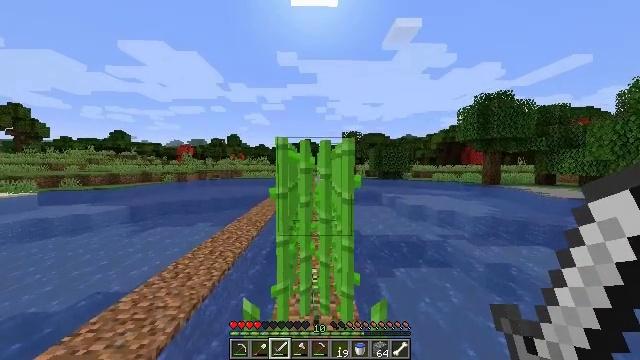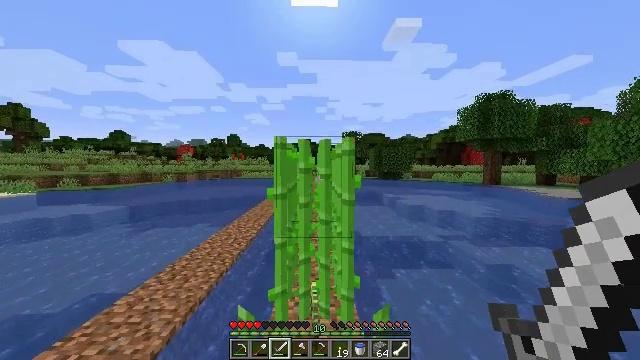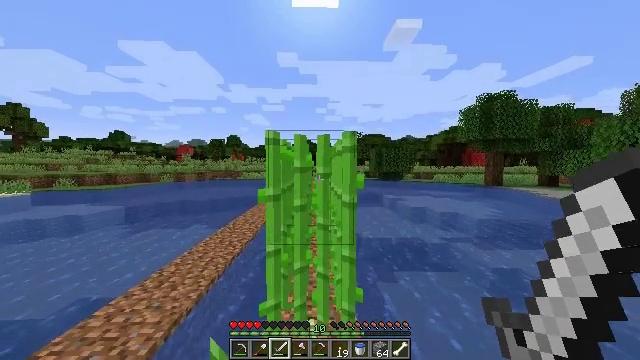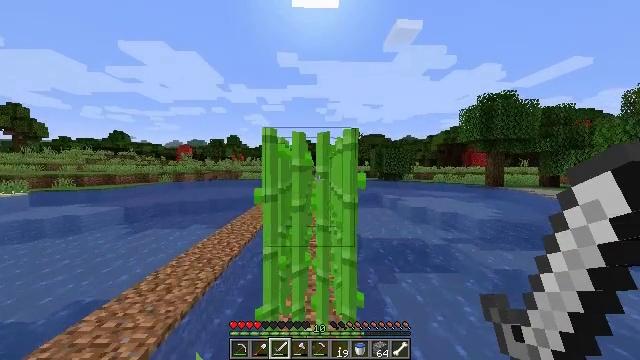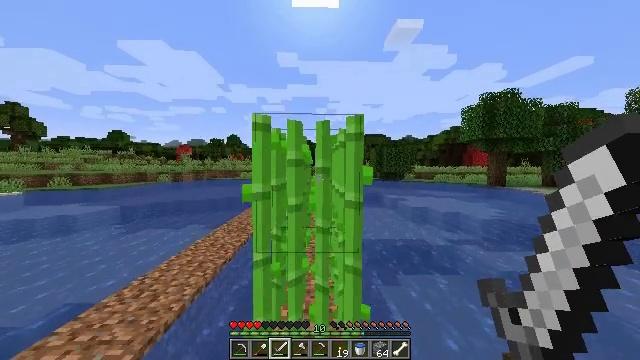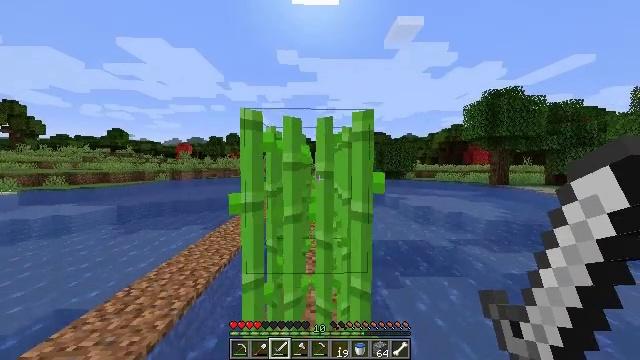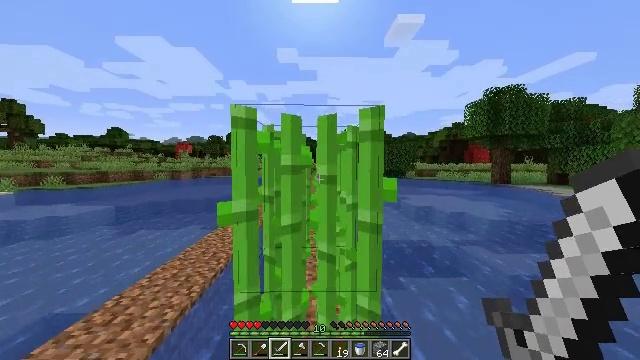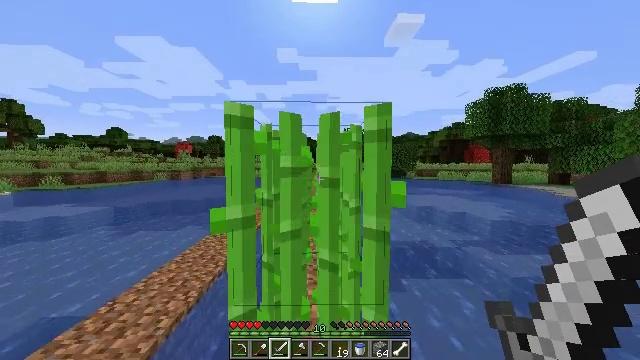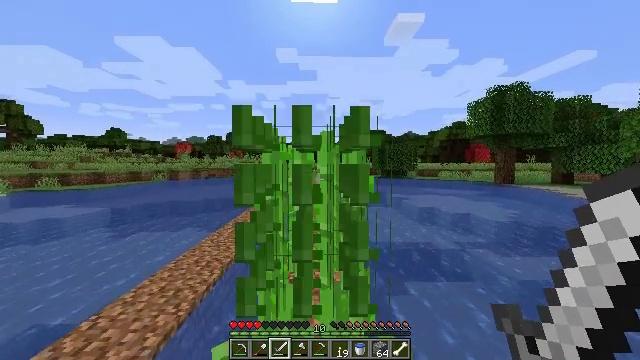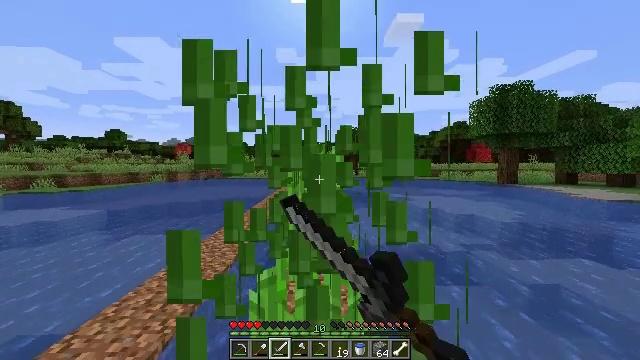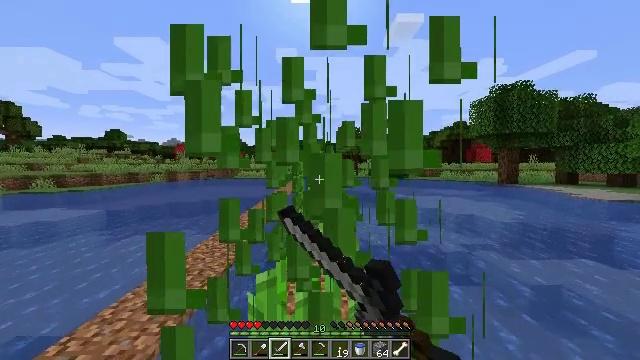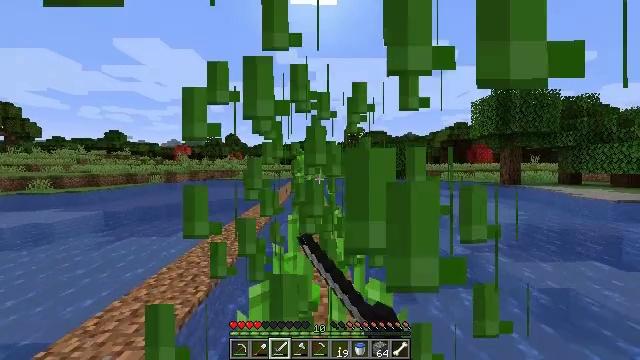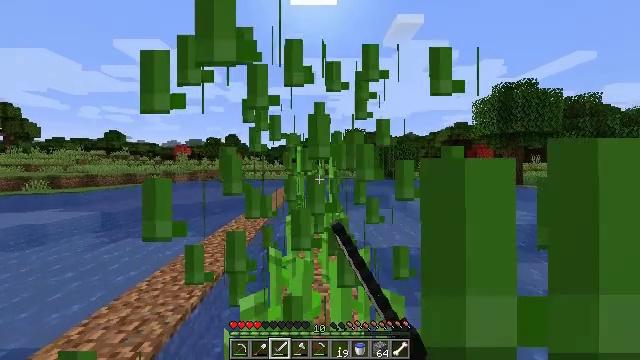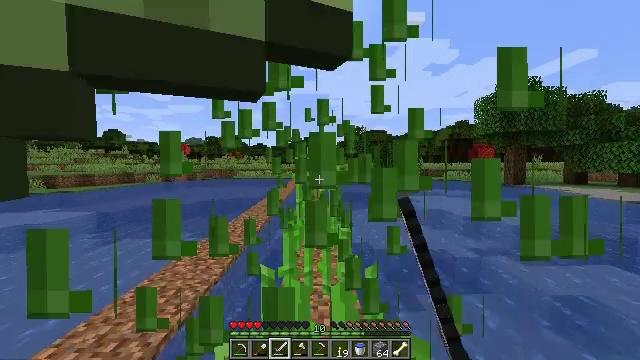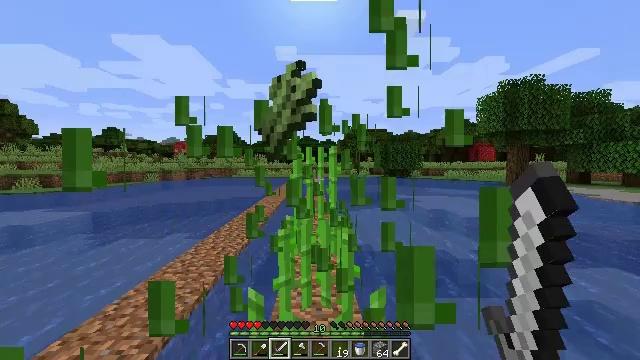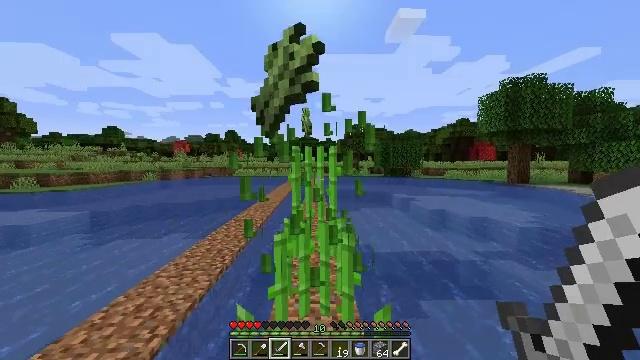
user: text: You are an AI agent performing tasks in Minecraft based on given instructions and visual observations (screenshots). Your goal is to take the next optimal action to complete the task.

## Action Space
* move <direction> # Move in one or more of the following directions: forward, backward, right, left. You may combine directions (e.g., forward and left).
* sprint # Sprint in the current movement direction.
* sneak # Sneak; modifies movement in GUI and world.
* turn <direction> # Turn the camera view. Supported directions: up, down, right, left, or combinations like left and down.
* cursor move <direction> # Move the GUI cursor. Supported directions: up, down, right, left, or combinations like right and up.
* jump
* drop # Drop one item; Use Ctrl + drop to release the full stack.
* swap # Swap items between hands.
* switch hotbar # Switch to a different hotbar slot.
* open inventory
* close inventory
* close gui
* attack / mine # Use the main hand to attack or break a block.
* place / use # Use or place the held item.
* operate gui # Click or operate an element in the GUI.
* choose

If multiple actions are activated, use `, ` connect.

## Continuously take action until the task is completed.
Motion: motion action
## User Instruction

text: Cut down the sugar cane stalks.
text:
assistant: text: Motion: move forward
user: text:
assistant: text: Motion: move forward
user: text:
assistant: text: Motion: move forward
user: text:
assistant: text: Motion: move forward
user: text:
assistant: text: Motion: move forward
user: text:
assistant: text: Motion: move forward
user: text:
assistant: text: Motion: move forward
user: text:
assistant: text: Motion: move forward, attack / mine
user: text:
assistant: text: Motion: move forward, attack / mine
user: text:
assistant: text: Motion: move forward, attack / mine
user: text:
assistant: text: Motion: move forward, attack / mine
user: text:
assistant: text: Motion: move forward
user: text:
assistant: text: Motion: move forward
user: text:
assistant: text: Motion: move forward
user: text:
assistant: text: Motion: move forward
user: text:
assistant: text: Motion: move forward
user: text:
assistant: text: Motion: move forward
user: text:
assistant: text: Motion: move forward
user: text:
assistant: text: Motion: move forward
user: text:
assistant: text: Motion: move forward
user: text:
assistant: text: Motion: move forward
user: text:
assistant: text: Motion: move forward
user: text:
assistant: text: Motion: move forward
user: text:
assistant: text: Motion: move forward
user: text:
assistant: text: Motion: move forward
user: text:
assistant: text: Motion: move forward
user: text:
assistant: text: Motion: move forward
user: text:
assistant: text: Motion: move forward
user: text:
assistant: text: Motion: move forward
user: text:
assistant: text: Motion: move forward, attack / mine